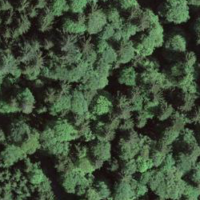
EUNIS habitat code: 44
Species observed at this site:
Fragaria vesca
Petasites albus
Sorbus aucuparia